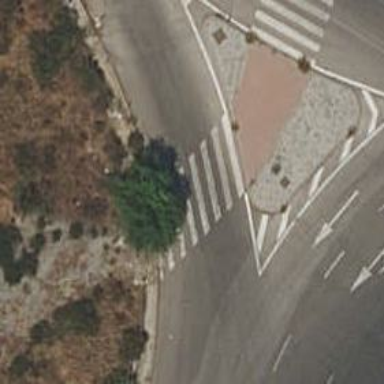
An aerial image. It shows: Zebra crossing on the road.